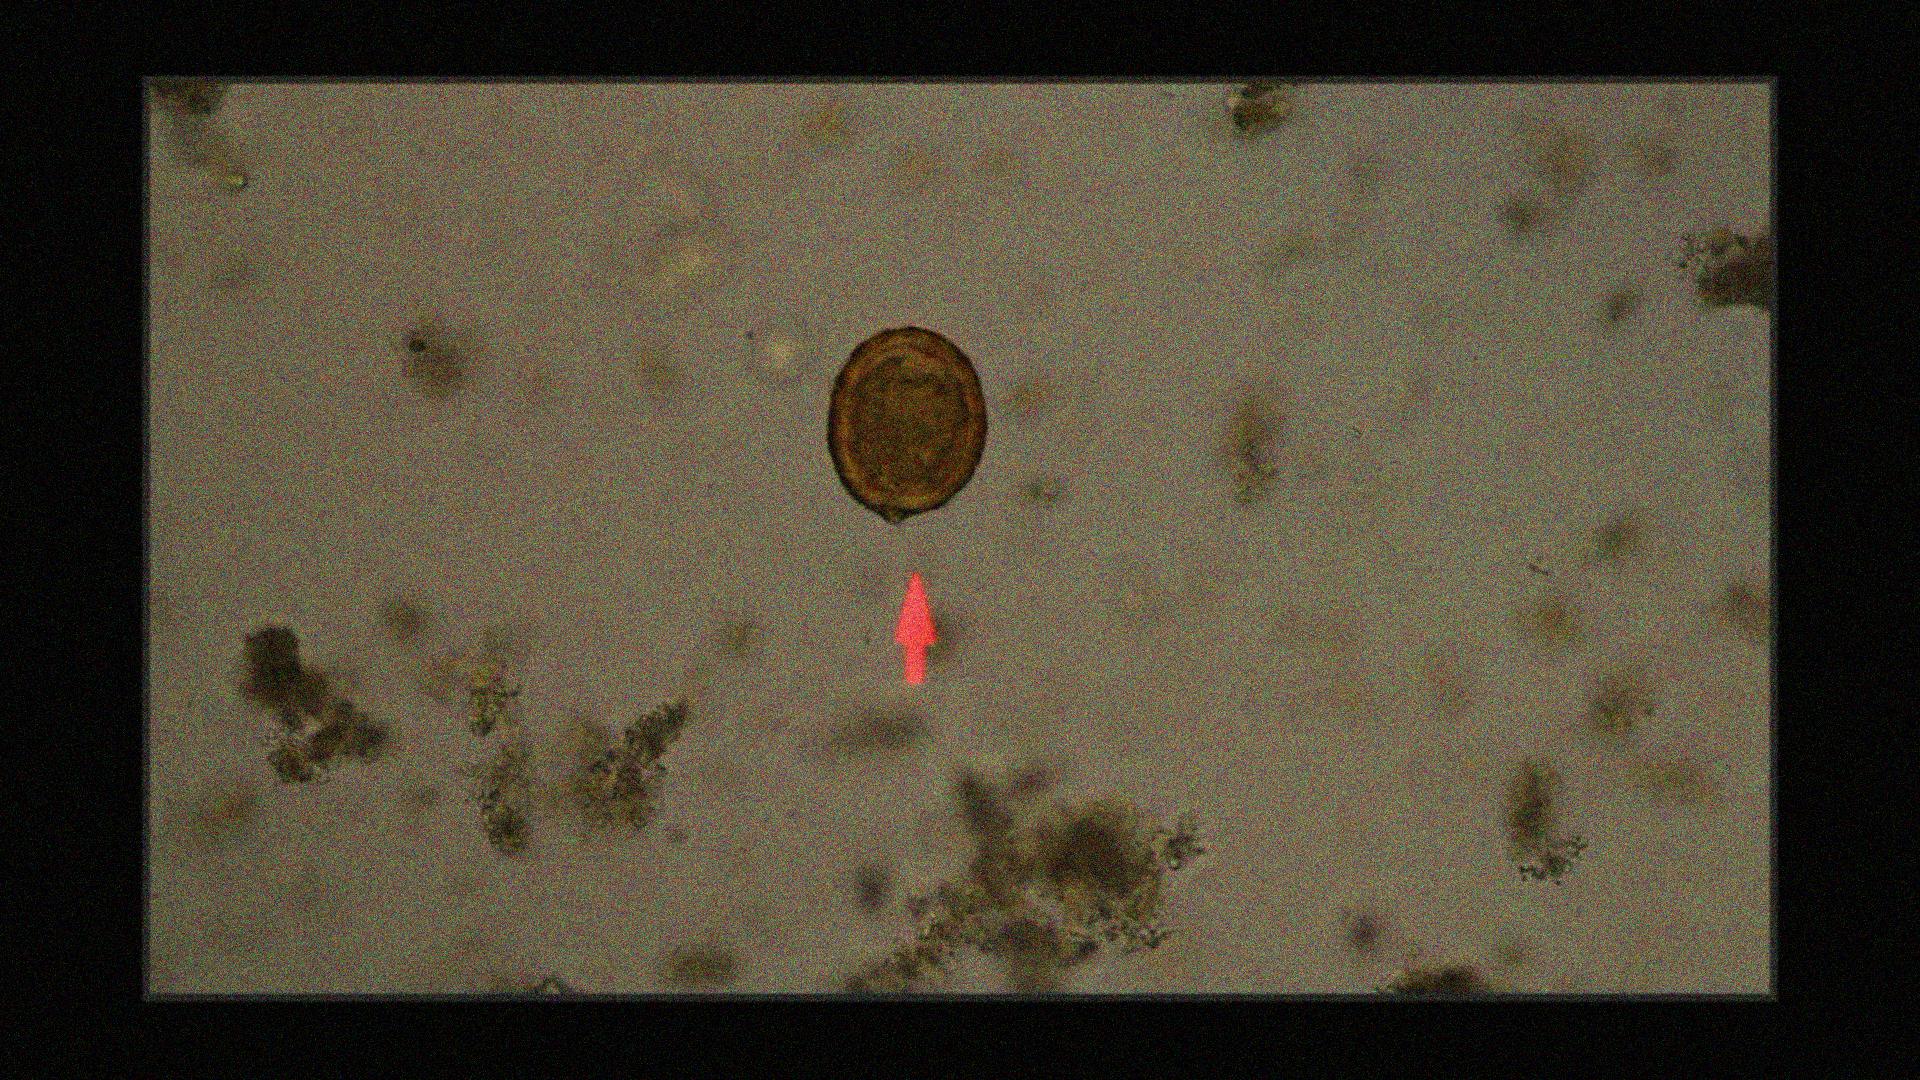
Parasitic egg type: Ascaris lumbricoides